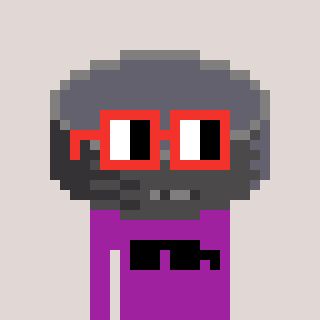
a pixel art character with square red glasses, a hockey puck-shaped head and a magenta-colored body on a warm background